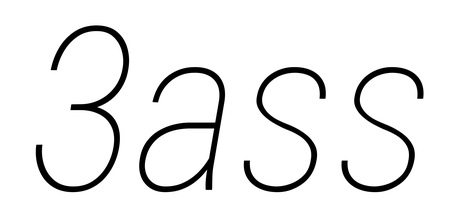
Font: Roboto-Italic_Condensed_Thin_Italic